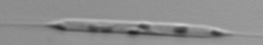
Label: Rhizosolenia